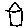
Label: house